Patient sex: M
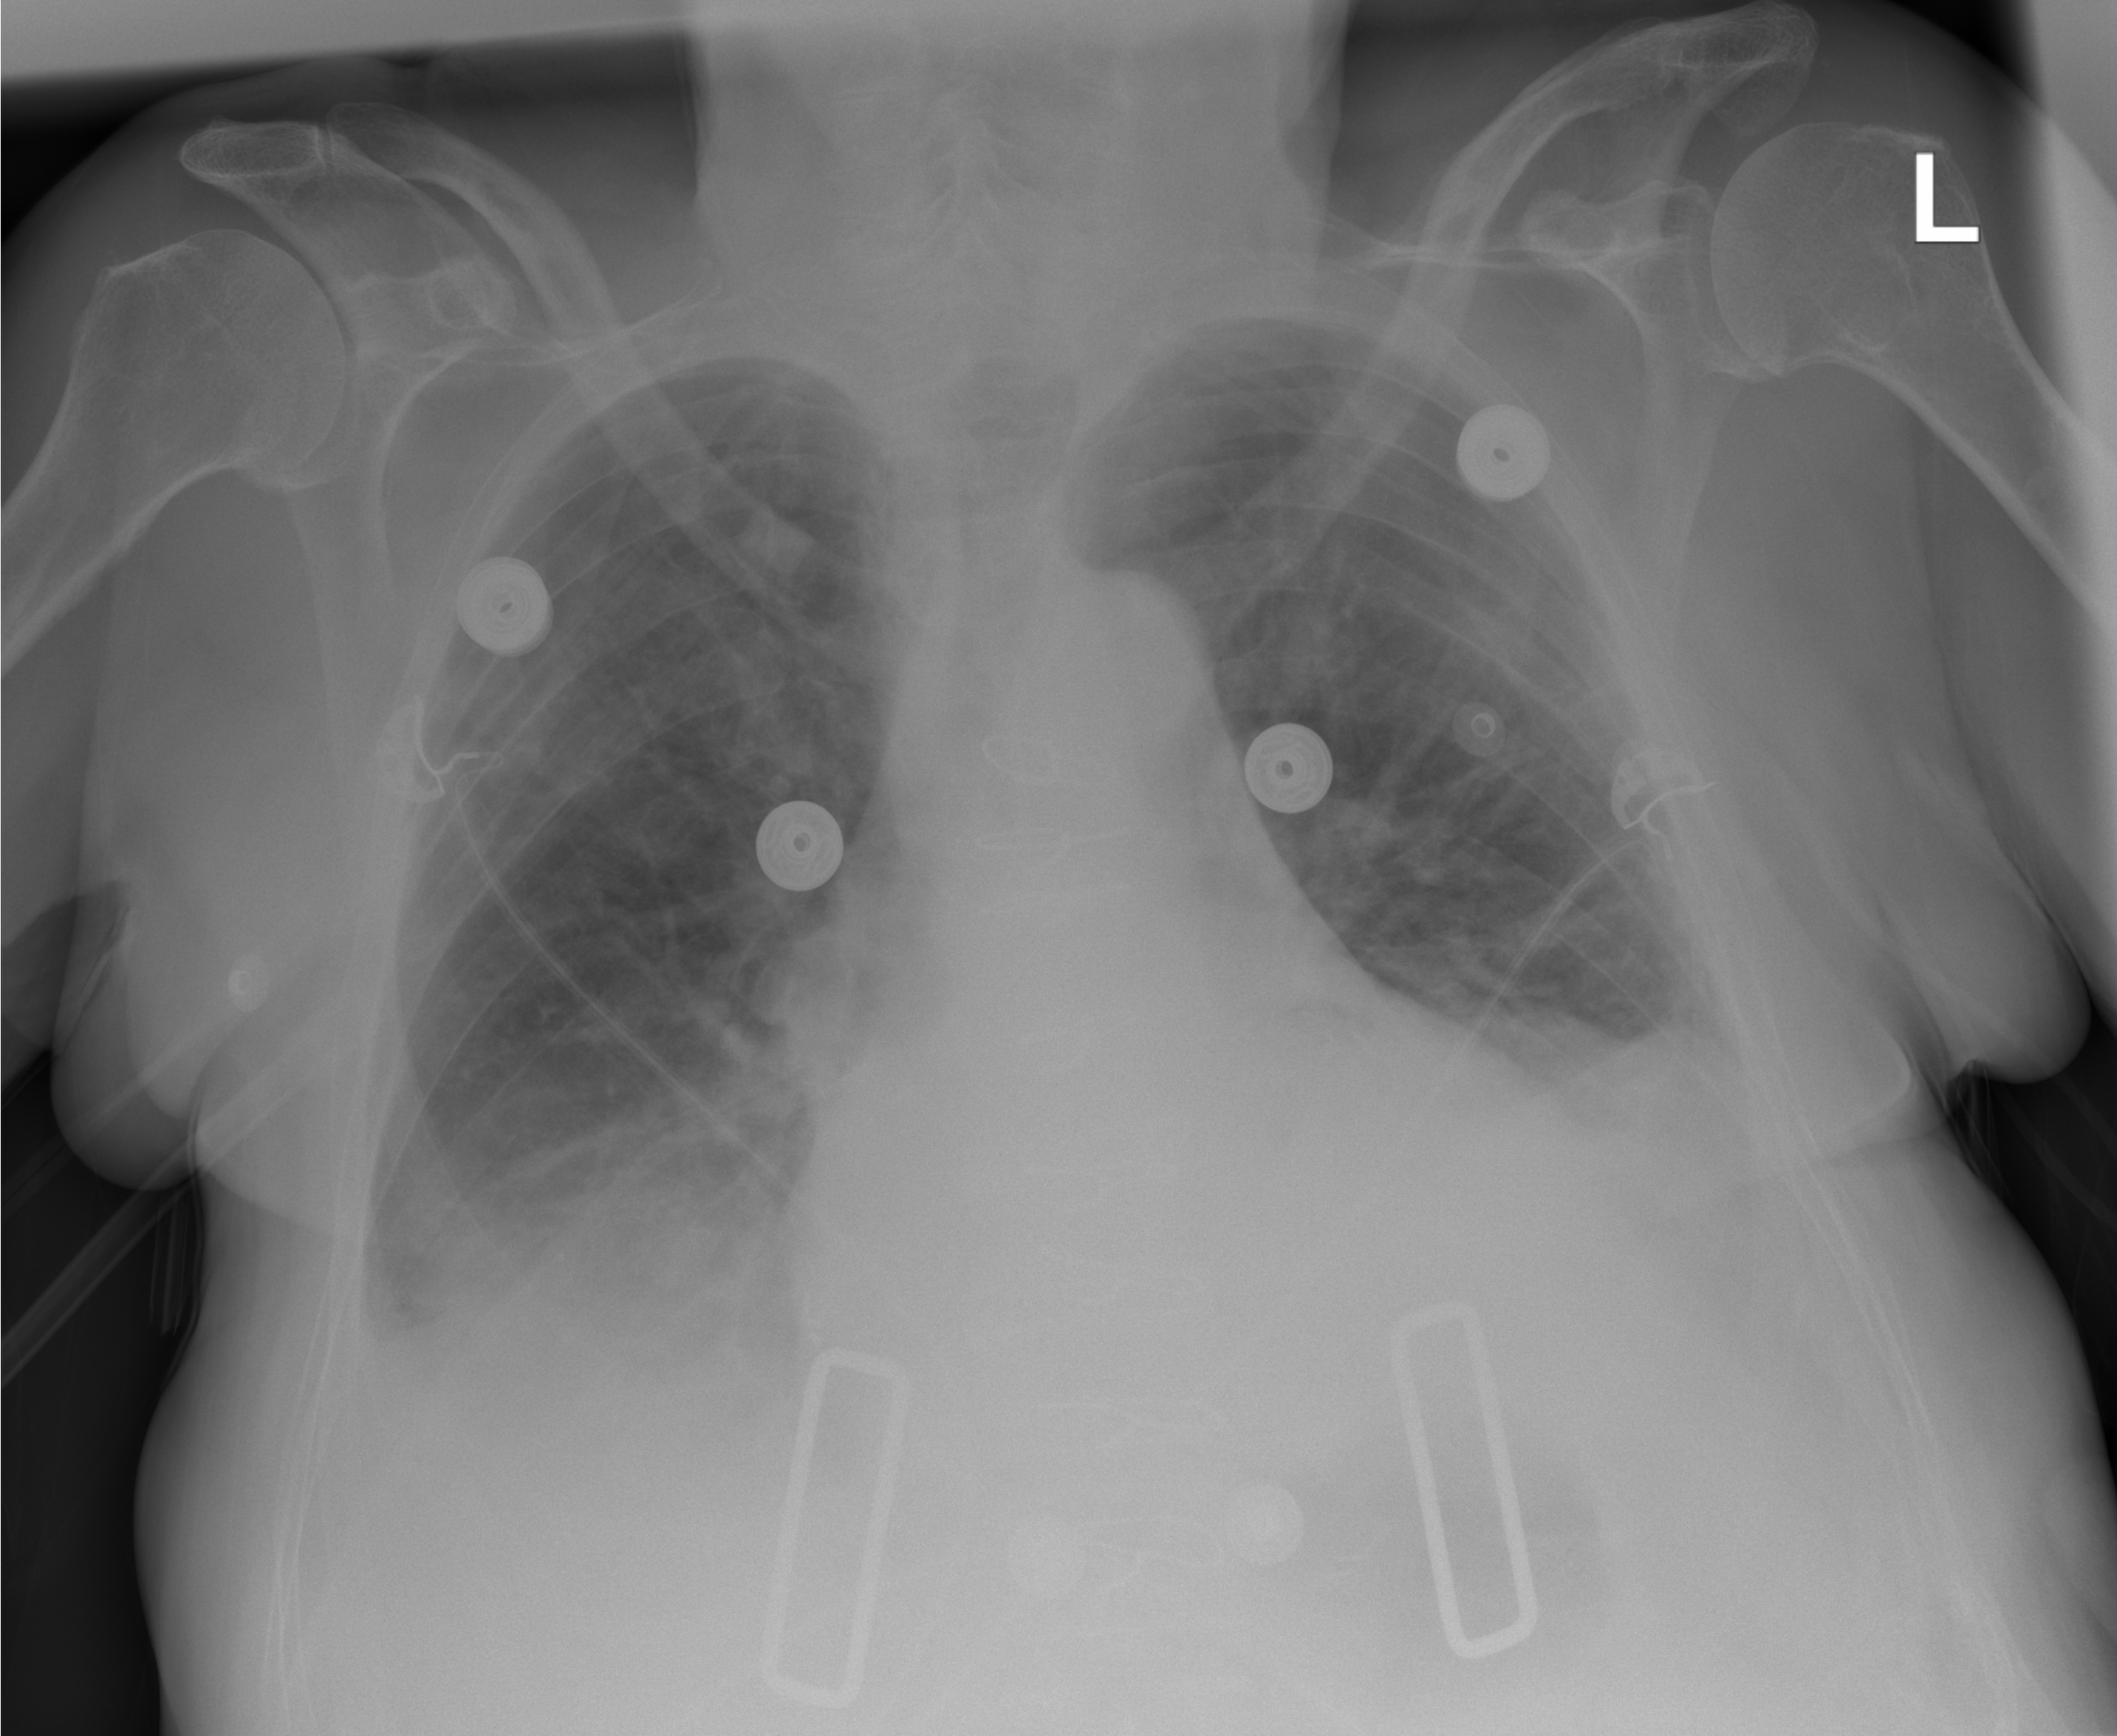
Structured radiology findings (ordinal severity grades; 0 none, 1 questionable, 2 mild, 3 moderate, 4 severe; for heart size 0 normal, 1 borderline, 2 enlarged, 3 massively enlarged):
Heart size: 2
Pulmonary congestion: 0
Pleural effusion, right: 2
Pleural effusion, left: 2
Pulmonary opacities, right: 1
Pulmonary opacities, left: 0
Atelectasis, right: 2
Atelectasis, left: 2